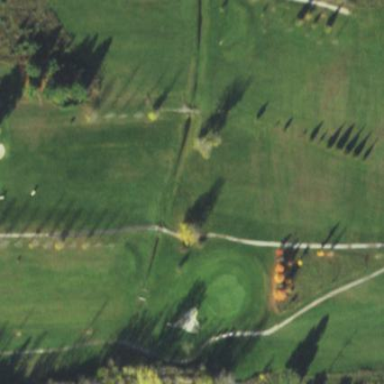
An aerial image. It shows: Scenic golf fairway.